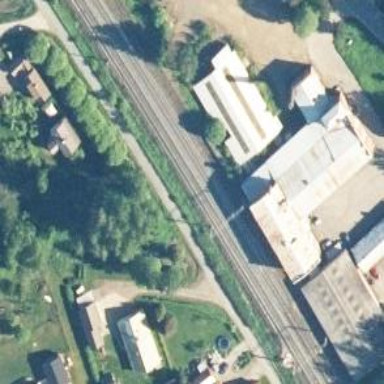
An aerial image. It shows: Railway track with continuous electrified contact lines.